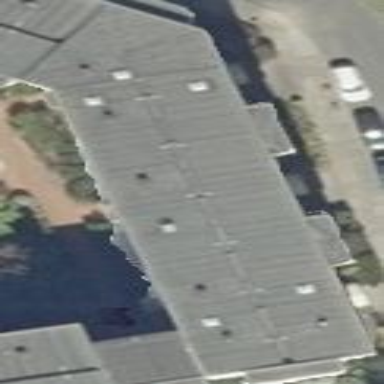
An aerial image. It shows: Building with apartments and flat roof.